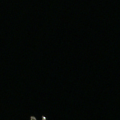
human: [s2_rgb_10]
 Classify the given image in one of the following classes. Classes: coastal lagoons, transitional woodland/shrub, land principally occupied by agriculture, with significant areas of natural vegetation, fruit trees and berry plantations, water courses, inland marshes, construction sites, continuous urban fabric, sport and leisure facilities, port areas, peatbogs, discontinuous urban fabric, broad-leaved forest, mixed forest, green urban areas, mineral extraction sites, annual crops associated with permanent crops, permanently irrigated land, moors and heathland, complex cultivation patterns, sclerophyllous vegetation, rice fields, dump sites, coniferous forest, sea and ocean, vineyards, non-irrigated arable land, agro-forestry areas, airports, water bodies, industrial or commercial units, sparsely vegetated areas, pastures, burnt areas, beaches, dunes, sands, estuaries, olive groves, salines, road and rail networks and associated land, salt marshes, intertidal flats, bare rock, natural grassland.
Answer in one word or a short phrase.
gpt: sea and ocean